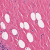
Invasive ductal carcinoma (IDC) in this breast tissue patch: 0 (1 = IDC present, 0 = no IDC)